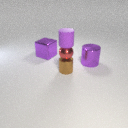
large purple metal cube to the left of large purple metal cylinder